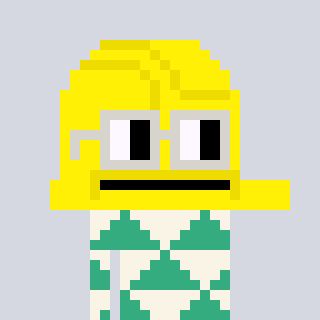
a pixel art character with square light gray glasses, a construction helmet-shaped head and a teal-colored body on a cool background